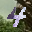
Label: 4